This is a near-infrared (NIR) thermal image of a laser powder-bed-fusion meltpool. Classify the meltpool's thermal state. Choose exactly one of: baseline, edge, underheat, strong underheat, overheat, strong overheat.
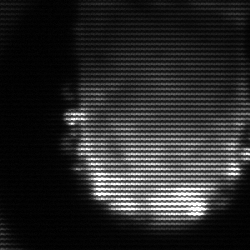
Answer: baseline